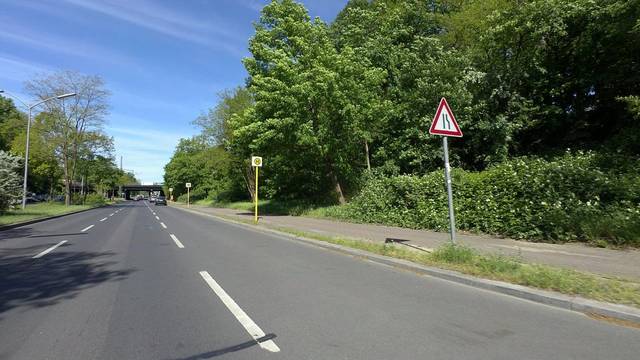
Region: Germany
Coordinates: 52.419, 13.179